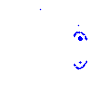
Particle: pion